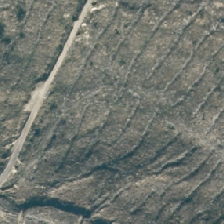
Land cover: harvested_forest